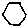
Label: hexagon